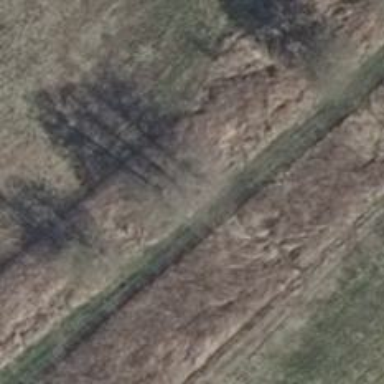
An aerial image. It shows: Row of trees in natural setting.